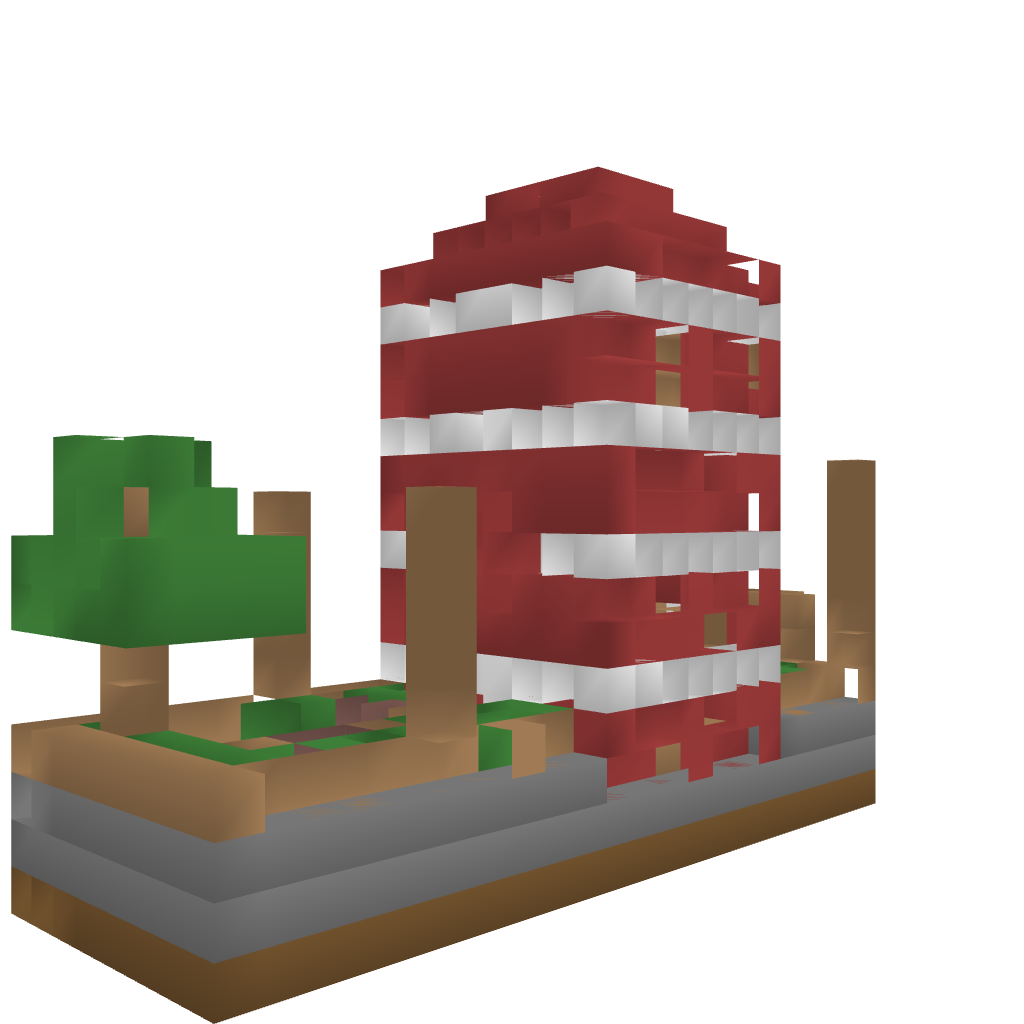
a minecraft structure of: The Minecraft Hotel good quality